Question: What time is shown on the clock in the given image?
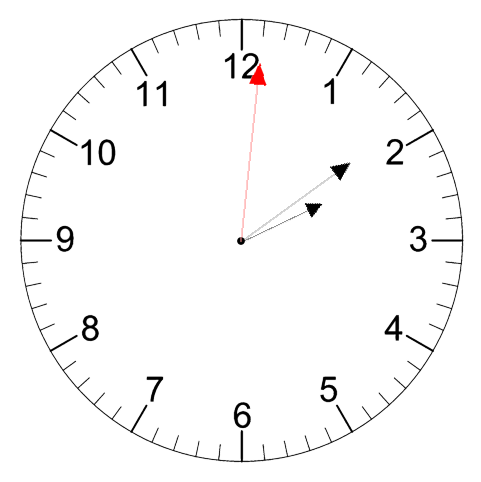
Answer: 02:09:01